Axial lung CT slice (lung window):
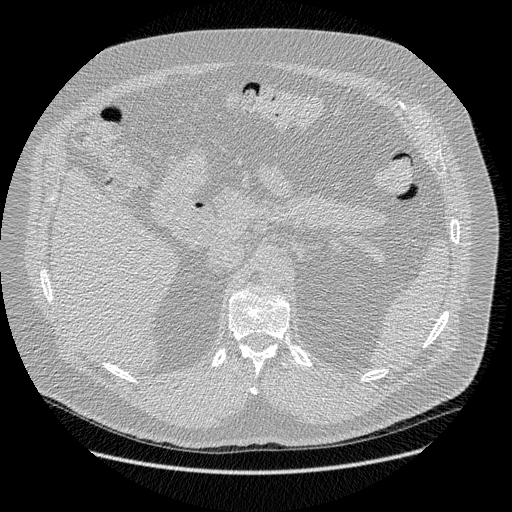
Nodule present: no